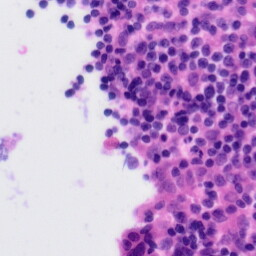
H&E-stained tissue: Tonsil